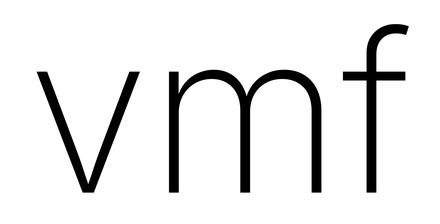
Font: Inter_ExtraLight